Modality: planning_CT
Slice 101 of 160
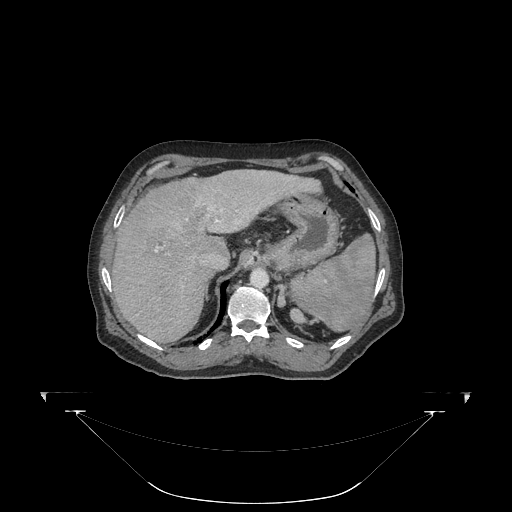